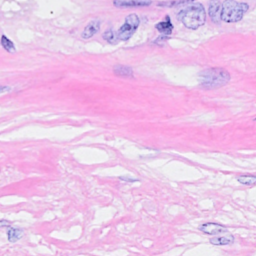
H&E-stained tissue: Breast